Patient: sex F, age 58
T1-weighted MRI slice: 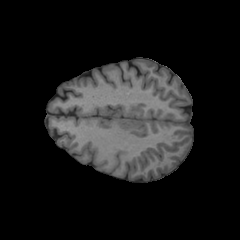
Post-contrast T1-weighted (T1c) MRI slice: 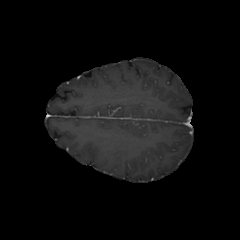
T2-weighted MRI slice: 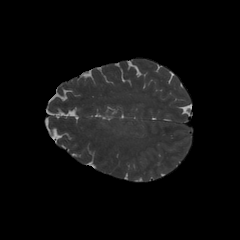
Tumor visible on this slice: no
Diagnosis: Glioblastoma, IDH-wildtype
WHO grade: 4